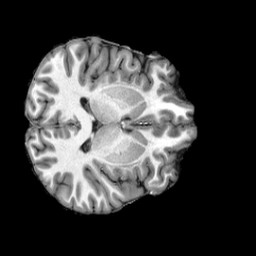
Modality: T1w
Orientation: axial
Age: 21
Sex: male
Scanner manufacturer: siemens
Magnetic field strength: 3 T
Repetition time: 2.5 s
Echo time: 0.00222 s